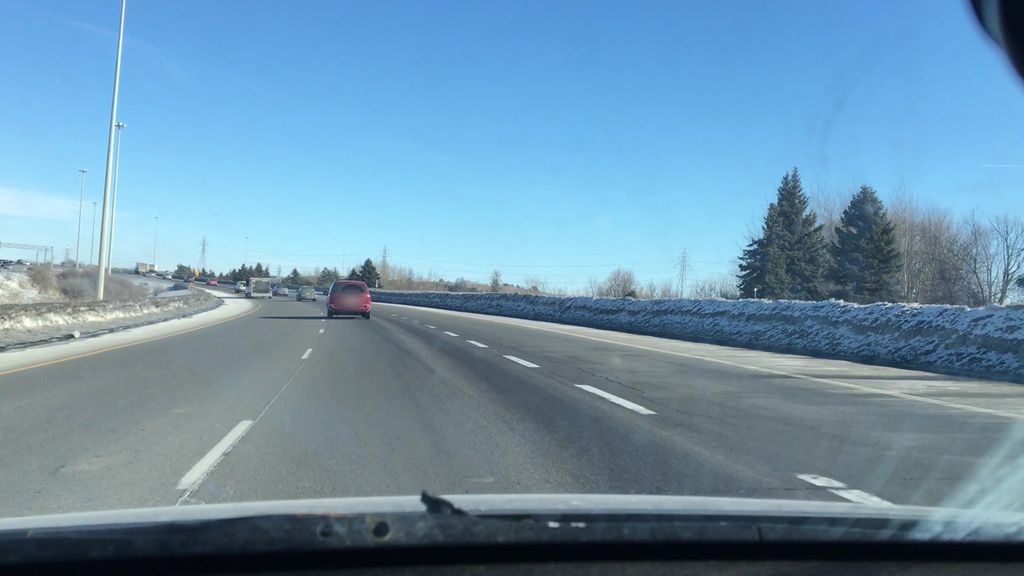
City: ottawa-gatineau